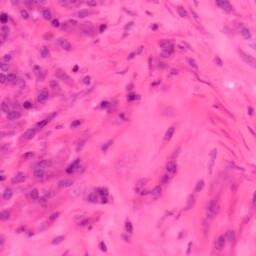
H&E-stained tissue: Colon